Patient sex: M
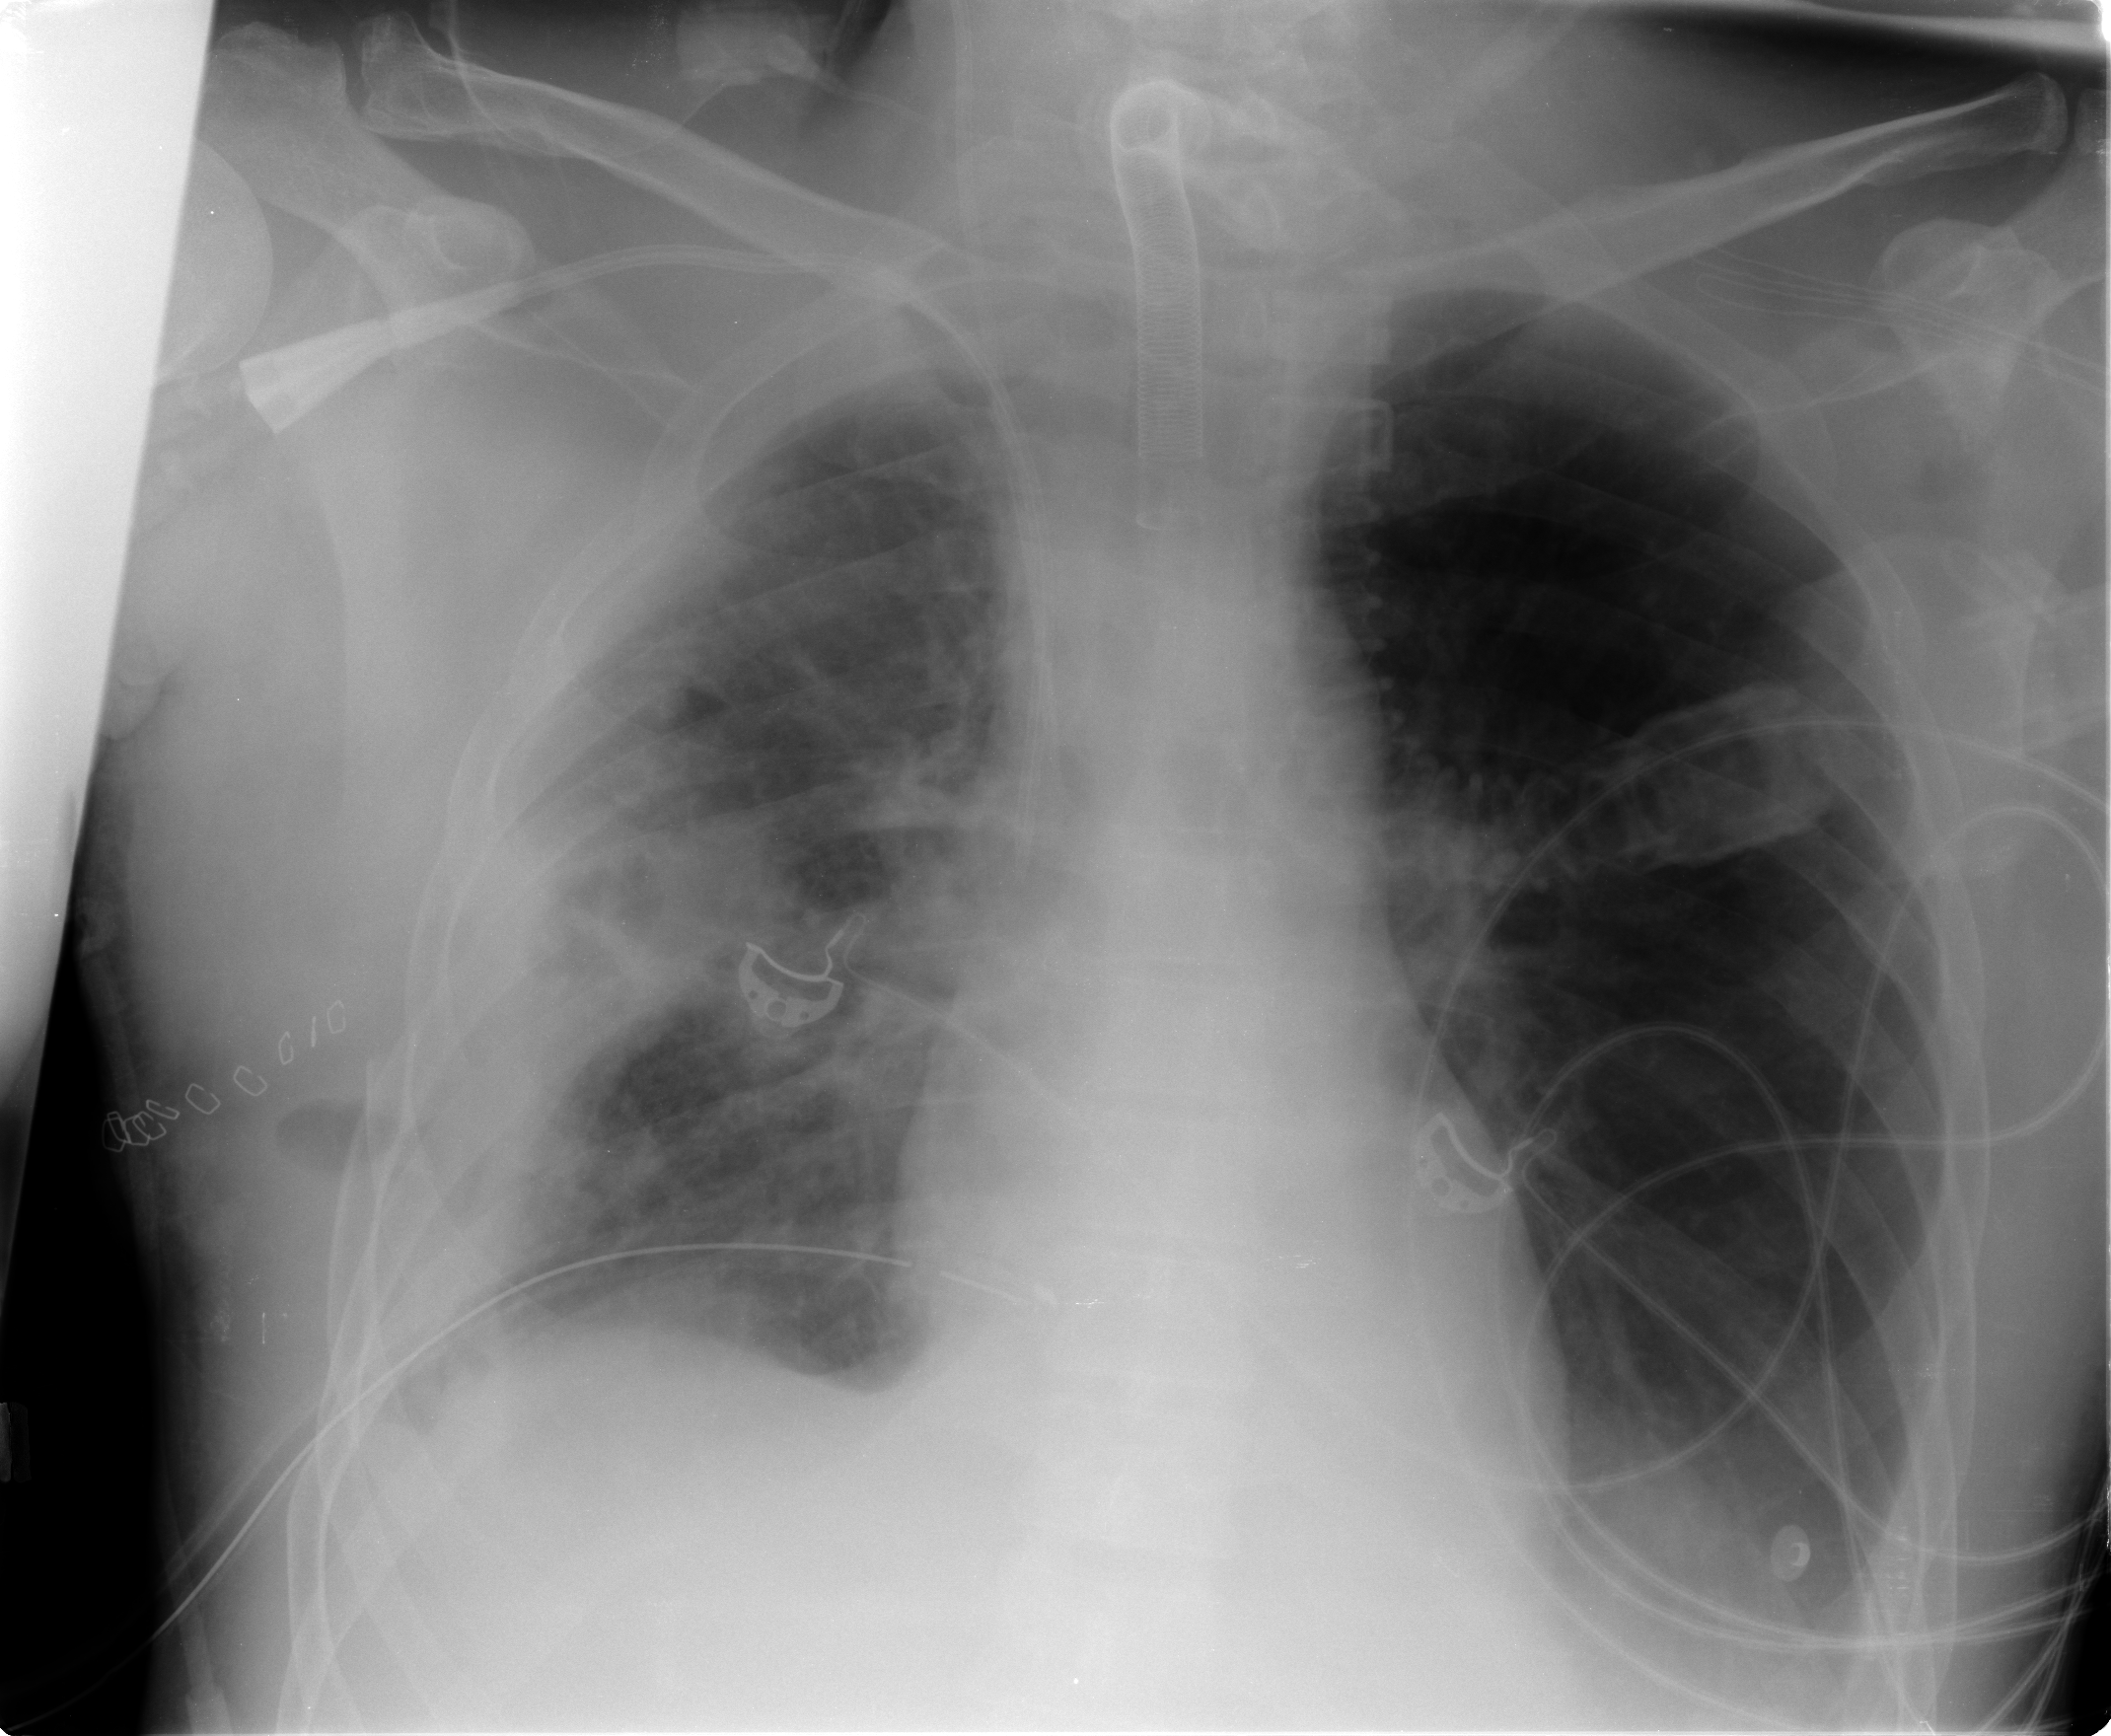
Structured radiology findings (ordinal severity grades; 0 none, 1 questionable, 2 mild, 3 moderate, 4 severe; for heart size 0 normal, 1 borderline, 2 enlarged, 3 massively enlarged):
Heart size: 0
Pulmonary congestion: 1
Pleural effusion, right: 2
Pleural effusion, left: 1
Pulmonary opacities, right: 2
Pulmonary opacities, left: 0
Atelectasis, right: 3
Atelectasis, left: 1